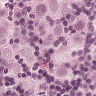
Metastatic tissue present: yes